Question: I would like to create some rules via the ruleset editor. I am loading my DomainObject assembly, in which my objects and in addition some enums are declared.
Here is the ValidationState enum:
'''
public enum ValidationState
{
None,
Passed,
Failed
}
'''
... and my Person object:
'''
public sealed partial class Person : BaseObject
{
...
}
public abstract class BaseObject
{
public ValidationState ValidationState { get; set; }
...
}
'''
I would like to compare the ValidationState of the Object Person with ValidationState.Failed. But Intellisense is not showing those values.

Does anyone know what I am doing wrong?
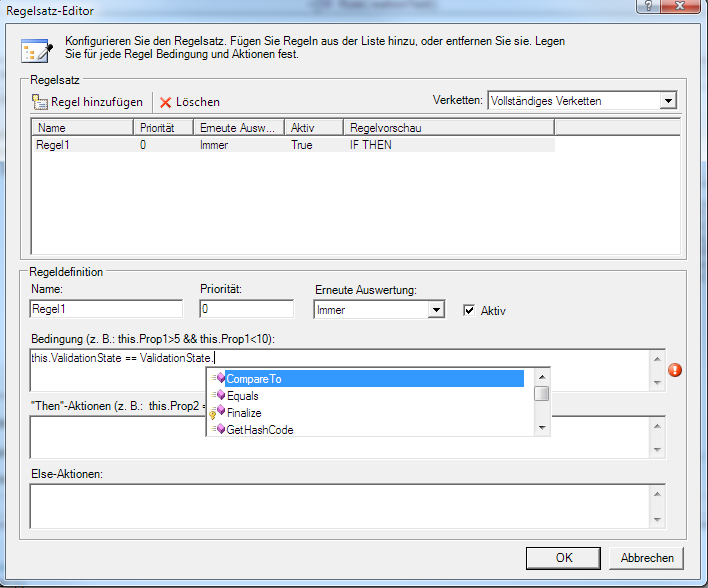
Answer: CodeCasters comment is the correct answer. As a workaround for not writing the whole namespace (which is not user-friendly) just rename the variables.